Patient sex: F
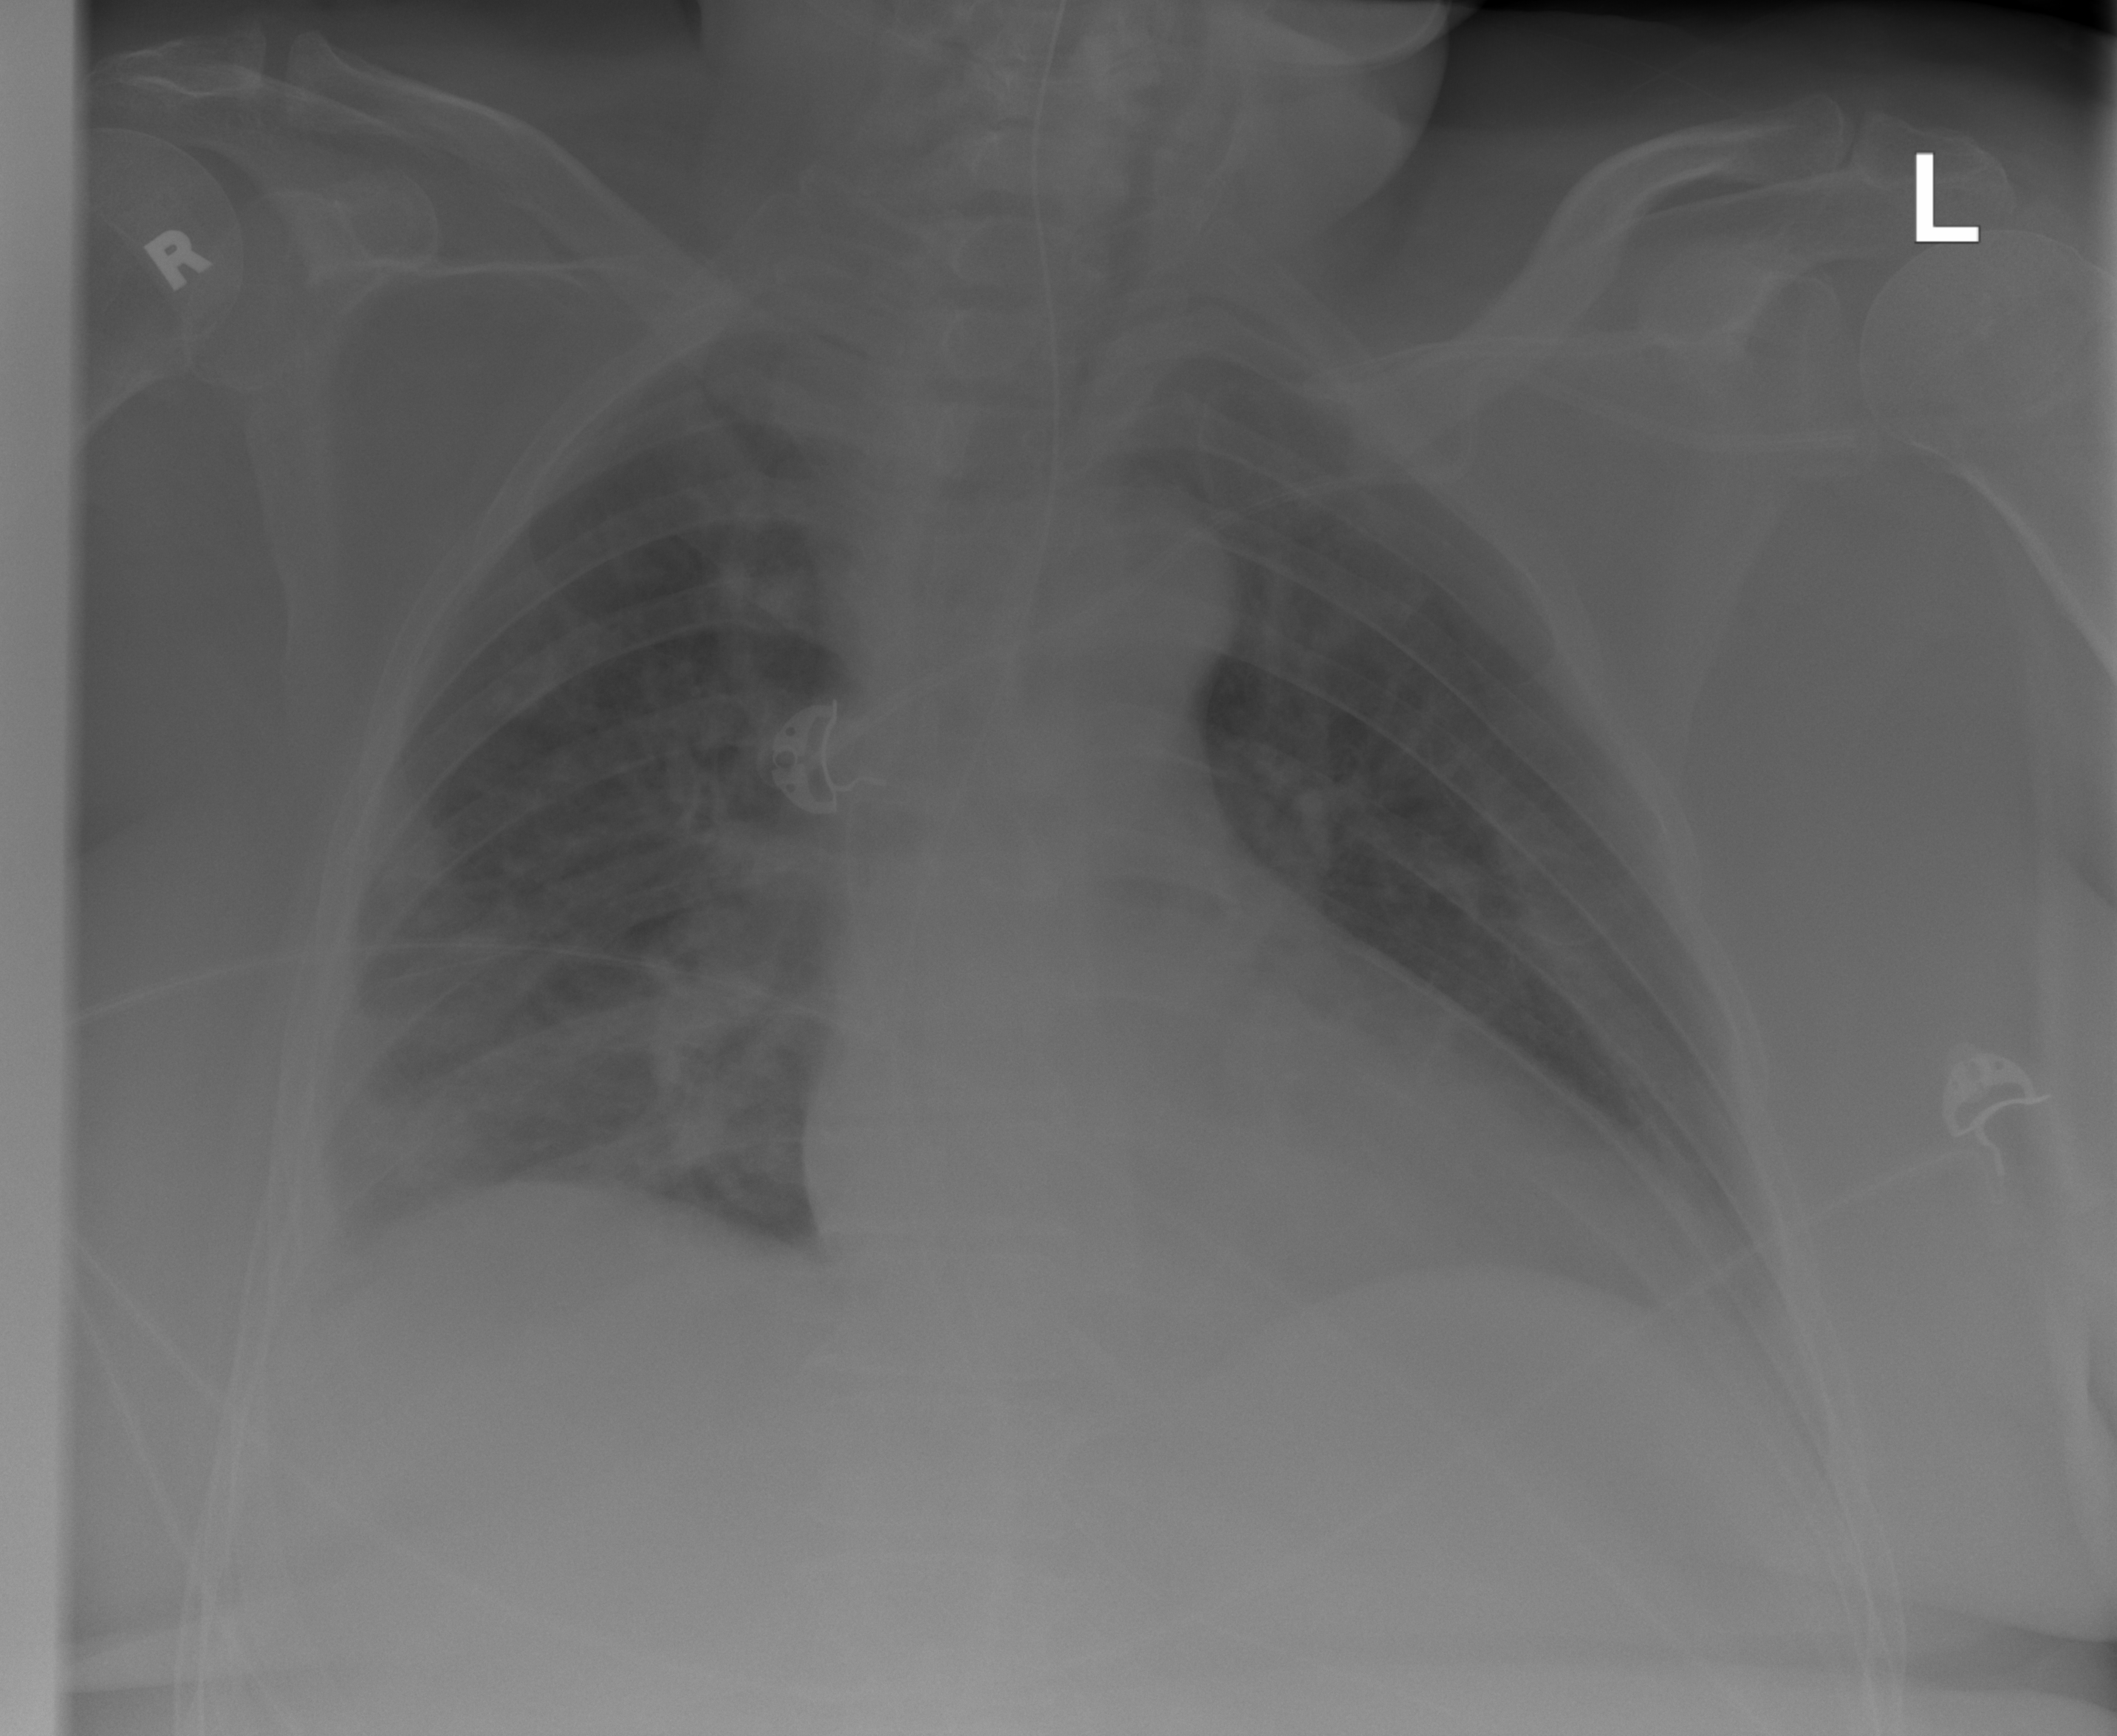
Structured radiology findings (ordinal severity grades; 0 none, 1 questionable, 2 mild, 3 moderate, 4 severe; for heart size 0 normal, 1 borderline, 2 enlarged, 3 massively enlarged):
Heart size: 2
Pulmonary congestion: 0
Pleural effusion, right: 2
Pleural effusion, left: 2
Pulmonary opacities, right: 0
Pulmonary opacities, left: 0
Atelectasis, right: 2
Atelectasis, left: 2